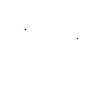
Particle: proton